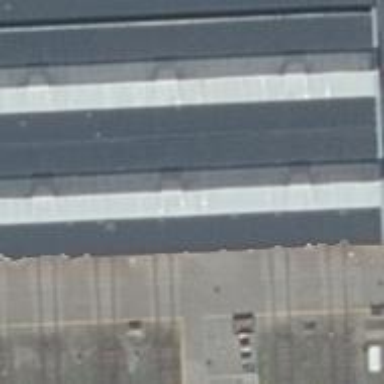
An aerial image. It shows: Signal on the railway located in the track.